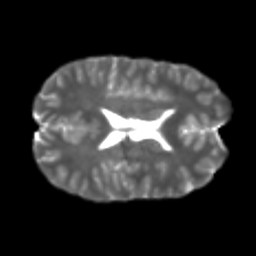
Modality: T2w
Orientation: axial
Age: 22
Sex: male
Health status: healthy
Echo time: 0.074 s